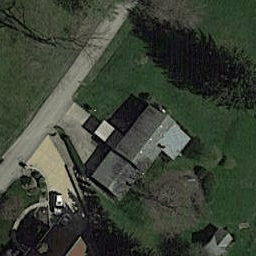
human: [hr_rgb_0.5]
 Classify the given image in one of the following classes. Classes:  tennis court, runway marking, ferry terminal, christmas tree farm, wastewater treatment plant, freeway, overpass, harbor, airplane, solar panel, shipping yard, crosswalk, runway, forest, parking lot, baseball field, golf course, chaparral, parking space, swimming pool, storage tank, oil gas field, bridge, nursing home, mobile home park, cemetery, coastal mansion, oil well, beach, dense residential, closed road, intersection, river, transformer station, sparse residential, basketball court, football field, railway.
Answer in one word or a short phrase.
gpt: sparse residential